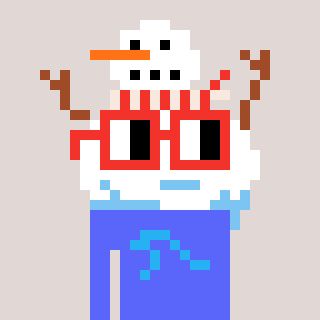
a pixel art character with square red glasses, a snowman-shaped head and a purple-colored body on a warm background